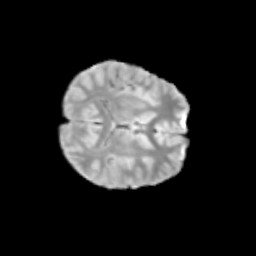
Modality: T2w
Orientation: axial
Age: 11
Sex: female
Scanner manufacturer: siemens
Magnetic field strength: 3 T
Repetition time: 3.8 s
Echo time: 0.07 s